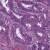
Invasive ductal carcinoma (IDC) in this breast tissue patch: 1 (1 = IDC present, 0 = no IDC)